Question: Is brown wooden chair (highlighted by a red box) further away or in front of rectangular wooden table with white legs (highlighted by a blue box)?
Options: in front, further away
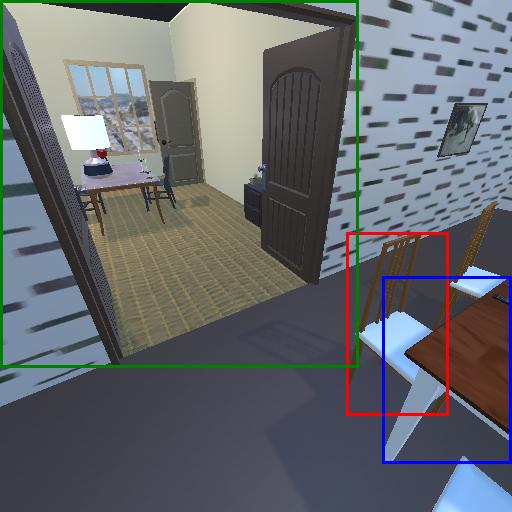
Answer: in front